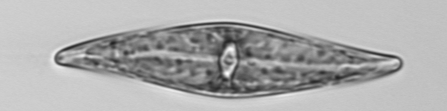
Label: Pleurosigma